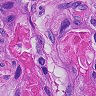
Metastatic tissue present: yes